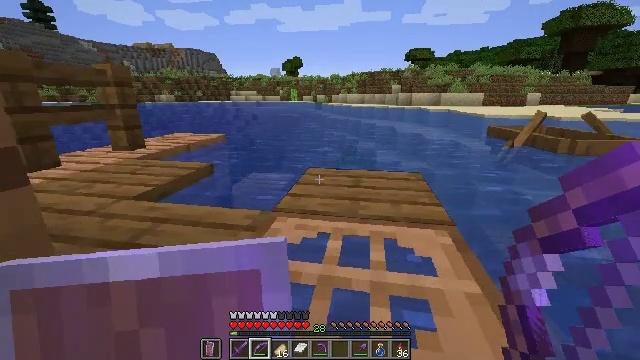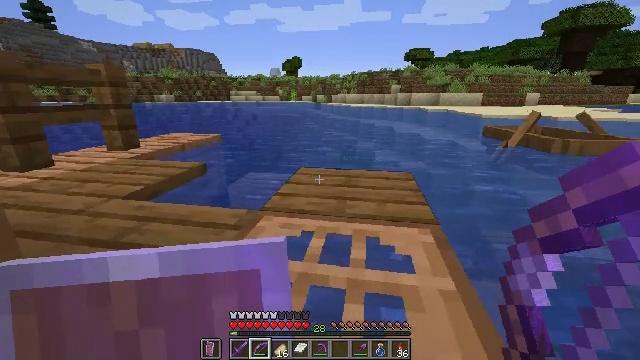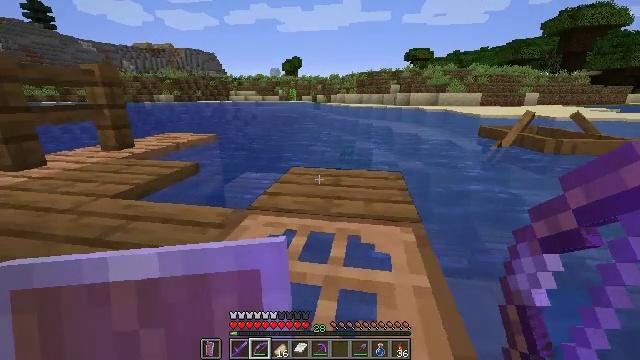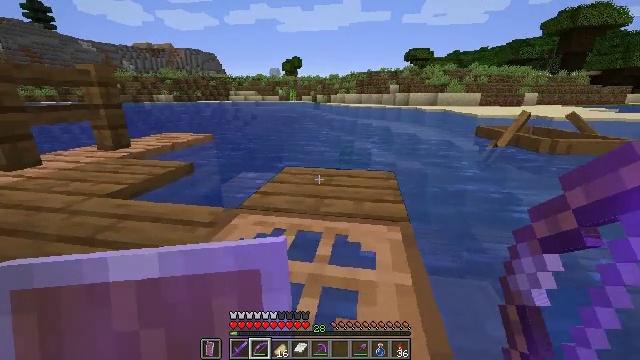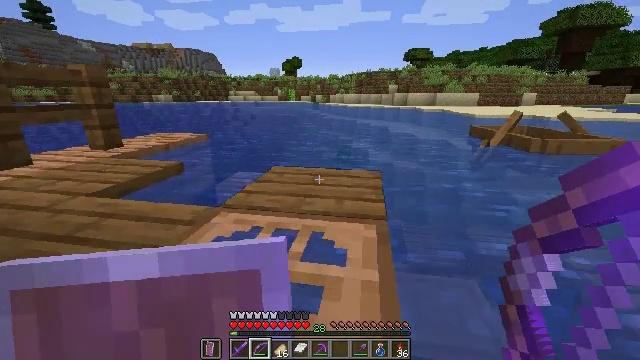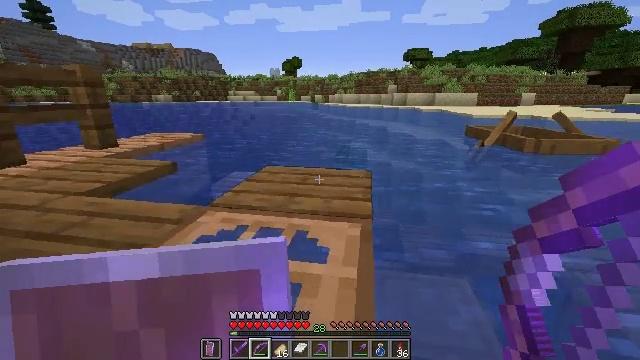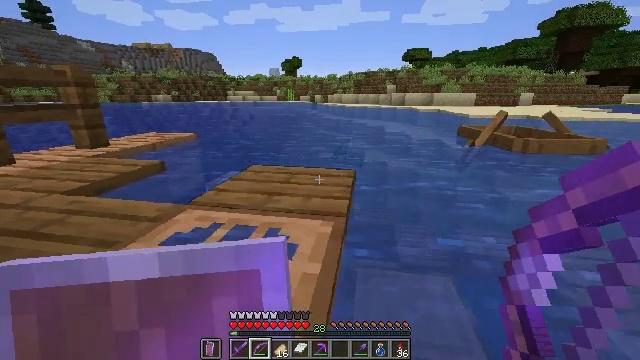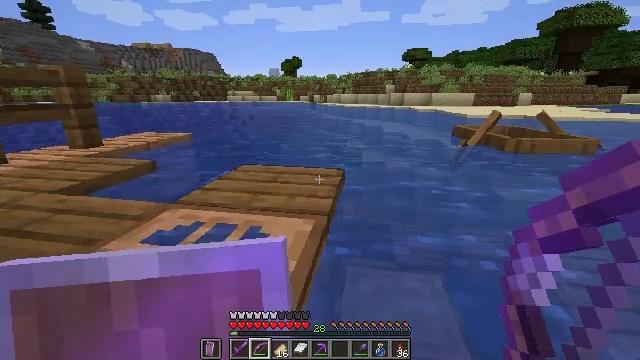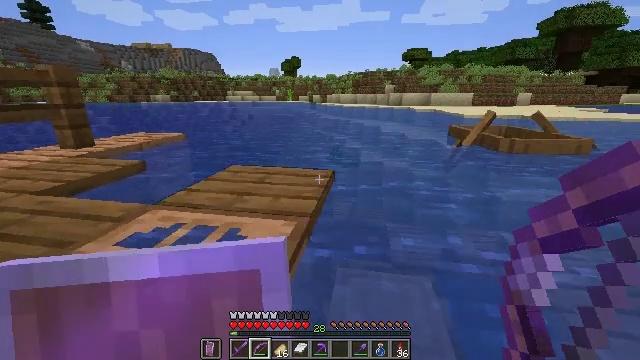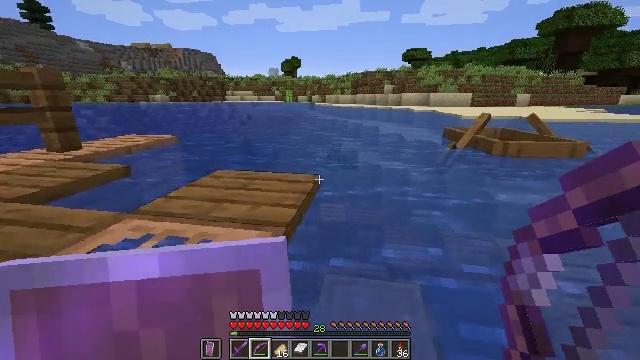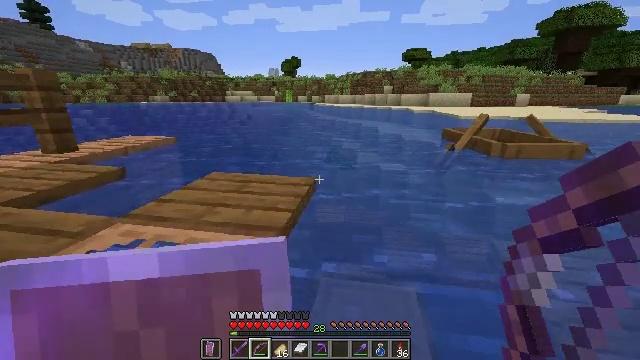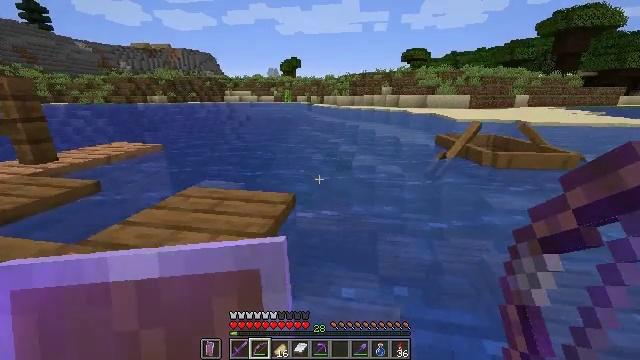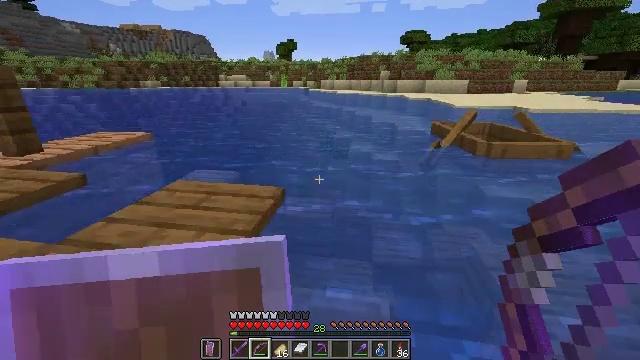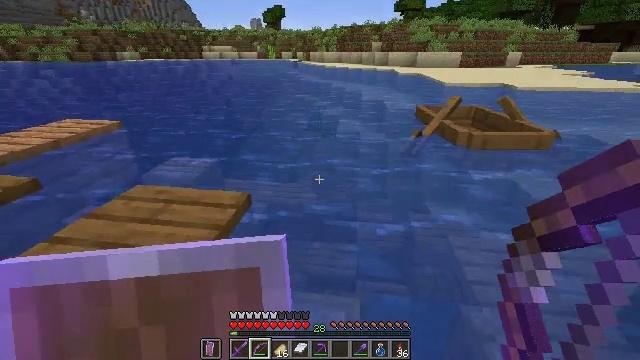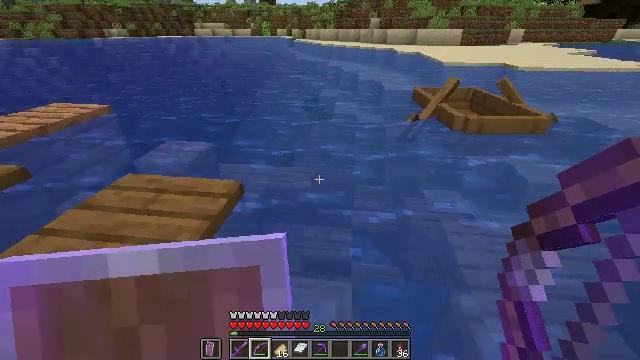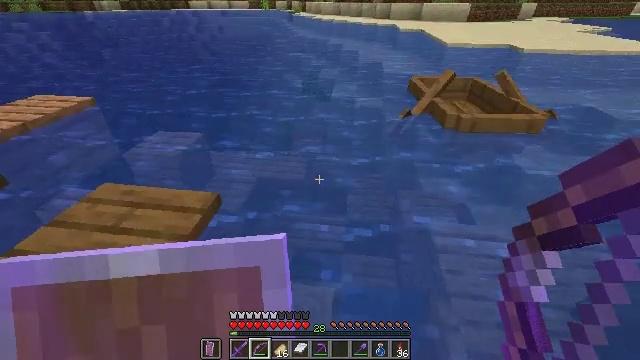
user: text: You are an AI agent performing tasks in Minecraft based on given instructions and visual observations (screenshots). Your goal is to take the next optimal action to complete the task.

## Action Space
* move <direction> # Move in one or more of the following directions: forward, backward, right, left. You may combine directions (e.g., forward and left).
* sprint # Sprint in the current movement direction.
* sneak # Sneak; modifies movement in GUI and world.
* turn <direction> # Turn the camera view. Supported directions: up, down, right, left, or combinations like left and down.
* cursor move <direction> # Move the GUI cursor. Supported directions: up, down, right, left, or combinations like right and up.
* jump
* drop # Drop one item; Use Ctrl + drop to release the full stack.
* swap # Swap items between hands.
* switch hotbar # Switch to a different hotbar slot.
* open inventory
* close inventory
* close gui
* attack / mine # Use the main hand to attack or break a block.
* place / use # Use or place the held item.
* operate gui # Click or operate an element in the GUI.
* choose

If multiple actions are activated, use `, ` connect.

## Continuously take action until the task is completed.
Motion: motion action
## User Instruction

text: Gather oak leaves by attacking.
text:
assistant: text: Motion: move forward and move right, jump
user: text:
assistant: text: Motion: move forward and move right, jump
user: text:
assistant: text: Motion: move forward and move right, jump
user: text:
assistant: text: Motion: move forward and move right, jump
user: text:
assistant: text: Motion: move forward and move right, jump
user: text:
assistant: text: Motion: move forward and move right, jump
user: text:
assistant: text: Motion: move forward and move right, jump
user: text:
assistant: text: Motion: move forward and move right, jump
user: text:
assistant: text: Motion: move forward and move right, jump
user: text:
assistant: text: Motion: move forward and move right, jump
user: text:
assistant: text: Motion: move forward and move right, jump
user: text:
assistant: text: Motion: move forward and move right, turn down, jump
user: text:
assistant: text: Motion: move forward and move right, turn right and down, jump
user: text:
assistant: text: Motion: move forward and move right, turn down, jump
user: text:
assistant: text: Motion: move forward and move right, turn down, jump
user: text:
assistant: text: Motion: move forward and move right, turn left and down, jump
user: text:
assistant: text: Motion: move forward and move right, turn left and down, jump
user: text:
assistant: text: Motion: move forward, turn left and down
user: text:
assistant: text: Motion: move forward
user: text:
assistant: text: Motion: move forward
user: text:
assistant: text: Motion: move forward
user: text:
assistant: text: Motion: move forward
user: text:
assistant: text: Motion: move forward, turn left and down
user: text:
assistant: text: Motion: move forward, turn left and down
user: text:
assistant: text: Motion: move forward, turn left and down
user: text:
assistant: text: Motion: turn down
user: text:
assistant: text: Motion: no_op
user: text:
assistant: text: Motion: no_op
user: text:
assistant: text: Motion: no_op
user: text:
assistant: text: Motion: no_op